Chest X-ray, PA view. Patient: 58 years old, sex F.
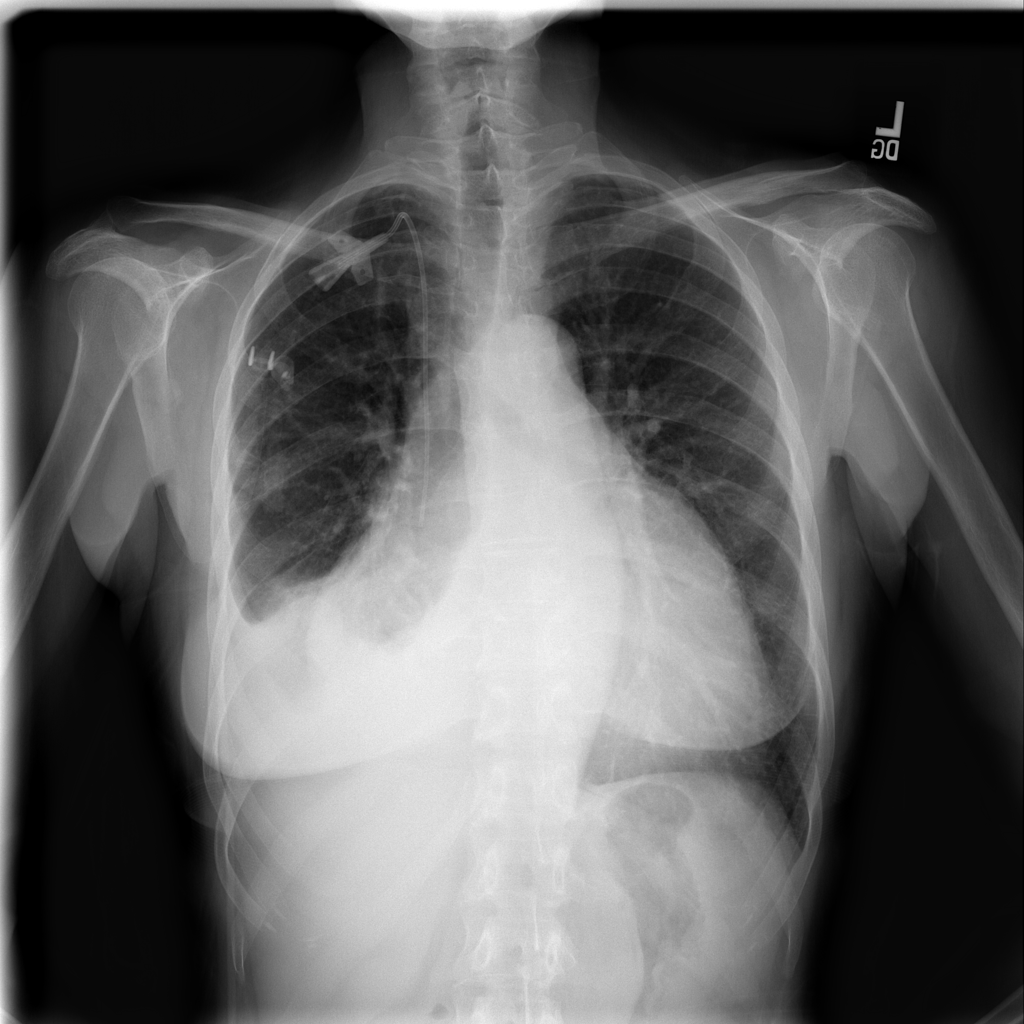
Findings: Cardiomegaly, Effusion